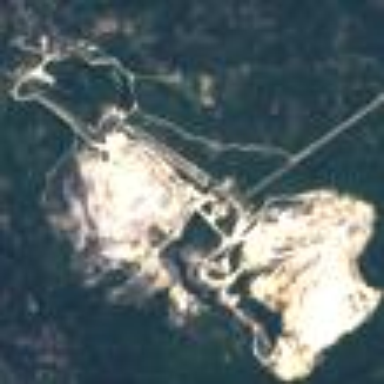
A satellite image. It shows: Quarry area.